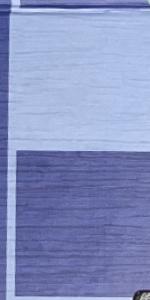
Label: Empty